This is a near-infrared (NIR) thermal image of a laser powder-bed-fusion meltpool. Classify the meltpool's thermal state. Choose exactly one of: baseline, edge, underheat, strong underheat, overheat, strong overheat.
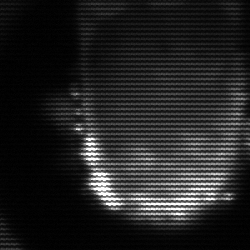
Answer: baseline